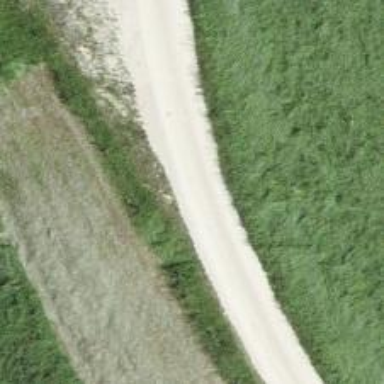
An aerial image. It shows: Gravel track with grade 2 tracktype.